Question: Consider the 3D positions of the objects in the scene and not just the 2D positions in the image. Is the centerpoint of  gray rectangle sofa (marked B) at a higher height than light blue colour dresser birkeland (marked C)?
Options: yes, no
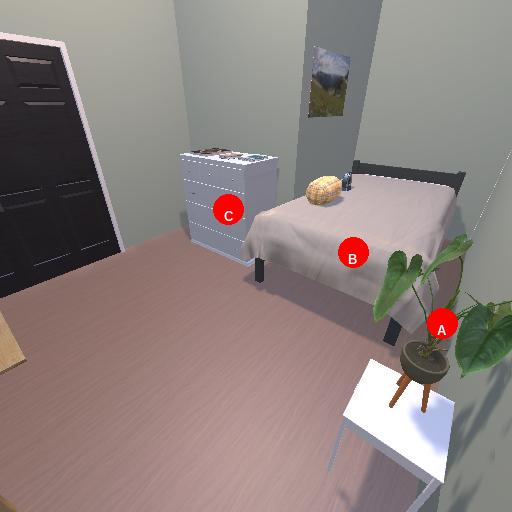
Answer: yes